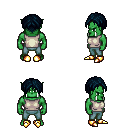
a pixel art fantasy rpg character, male body template, orc, green skin, white sleeveless shirt, teal pants, raven parted hairstyle, gold boots, four views (front, back, left, right), 2x2 character sprite sheet, small pixel art, hard edges, no anti-aliasing